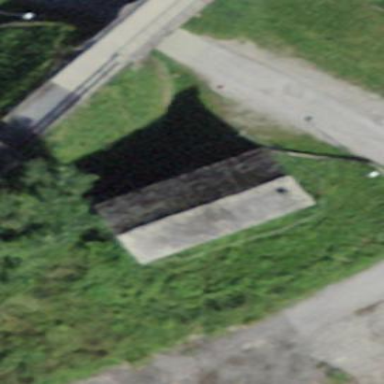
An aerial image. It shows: Cabin.